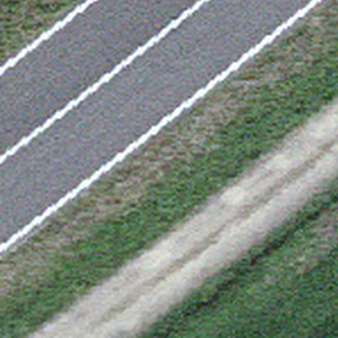
Label: other